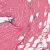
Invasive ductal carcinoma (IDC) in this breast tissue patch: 0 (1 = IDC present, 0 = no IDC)